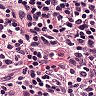
Metastatic tissue present: no